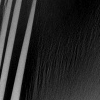
Atmospheric dust classification: not_dusty